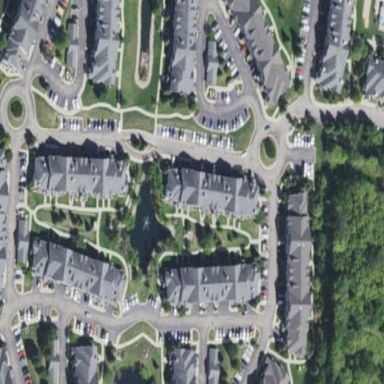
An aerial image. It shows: Residential area with single-family homes. The zoning in this area is residential.